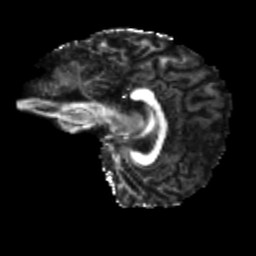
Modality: FA
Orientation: sagittal
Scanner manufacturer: siemens
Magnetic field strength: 3 T
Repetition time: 4 s
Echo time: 0.0594 s